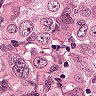
Metastatic tissue present: yes